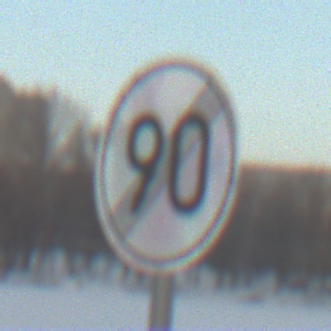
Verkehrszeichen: EndeGeschwindigkeit90
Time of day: SunriseSunset
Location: Outdoor (Nature)
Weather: PartlyCloudy
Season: NotSpecified
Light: Natural